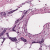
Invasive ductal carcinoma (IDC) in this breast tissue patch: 0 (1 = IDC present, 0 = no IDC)